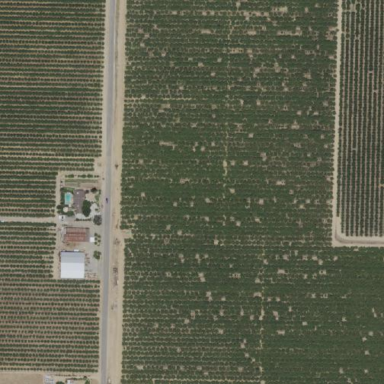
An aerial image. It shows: Almond orchard with rows of almond trees.